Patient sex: M
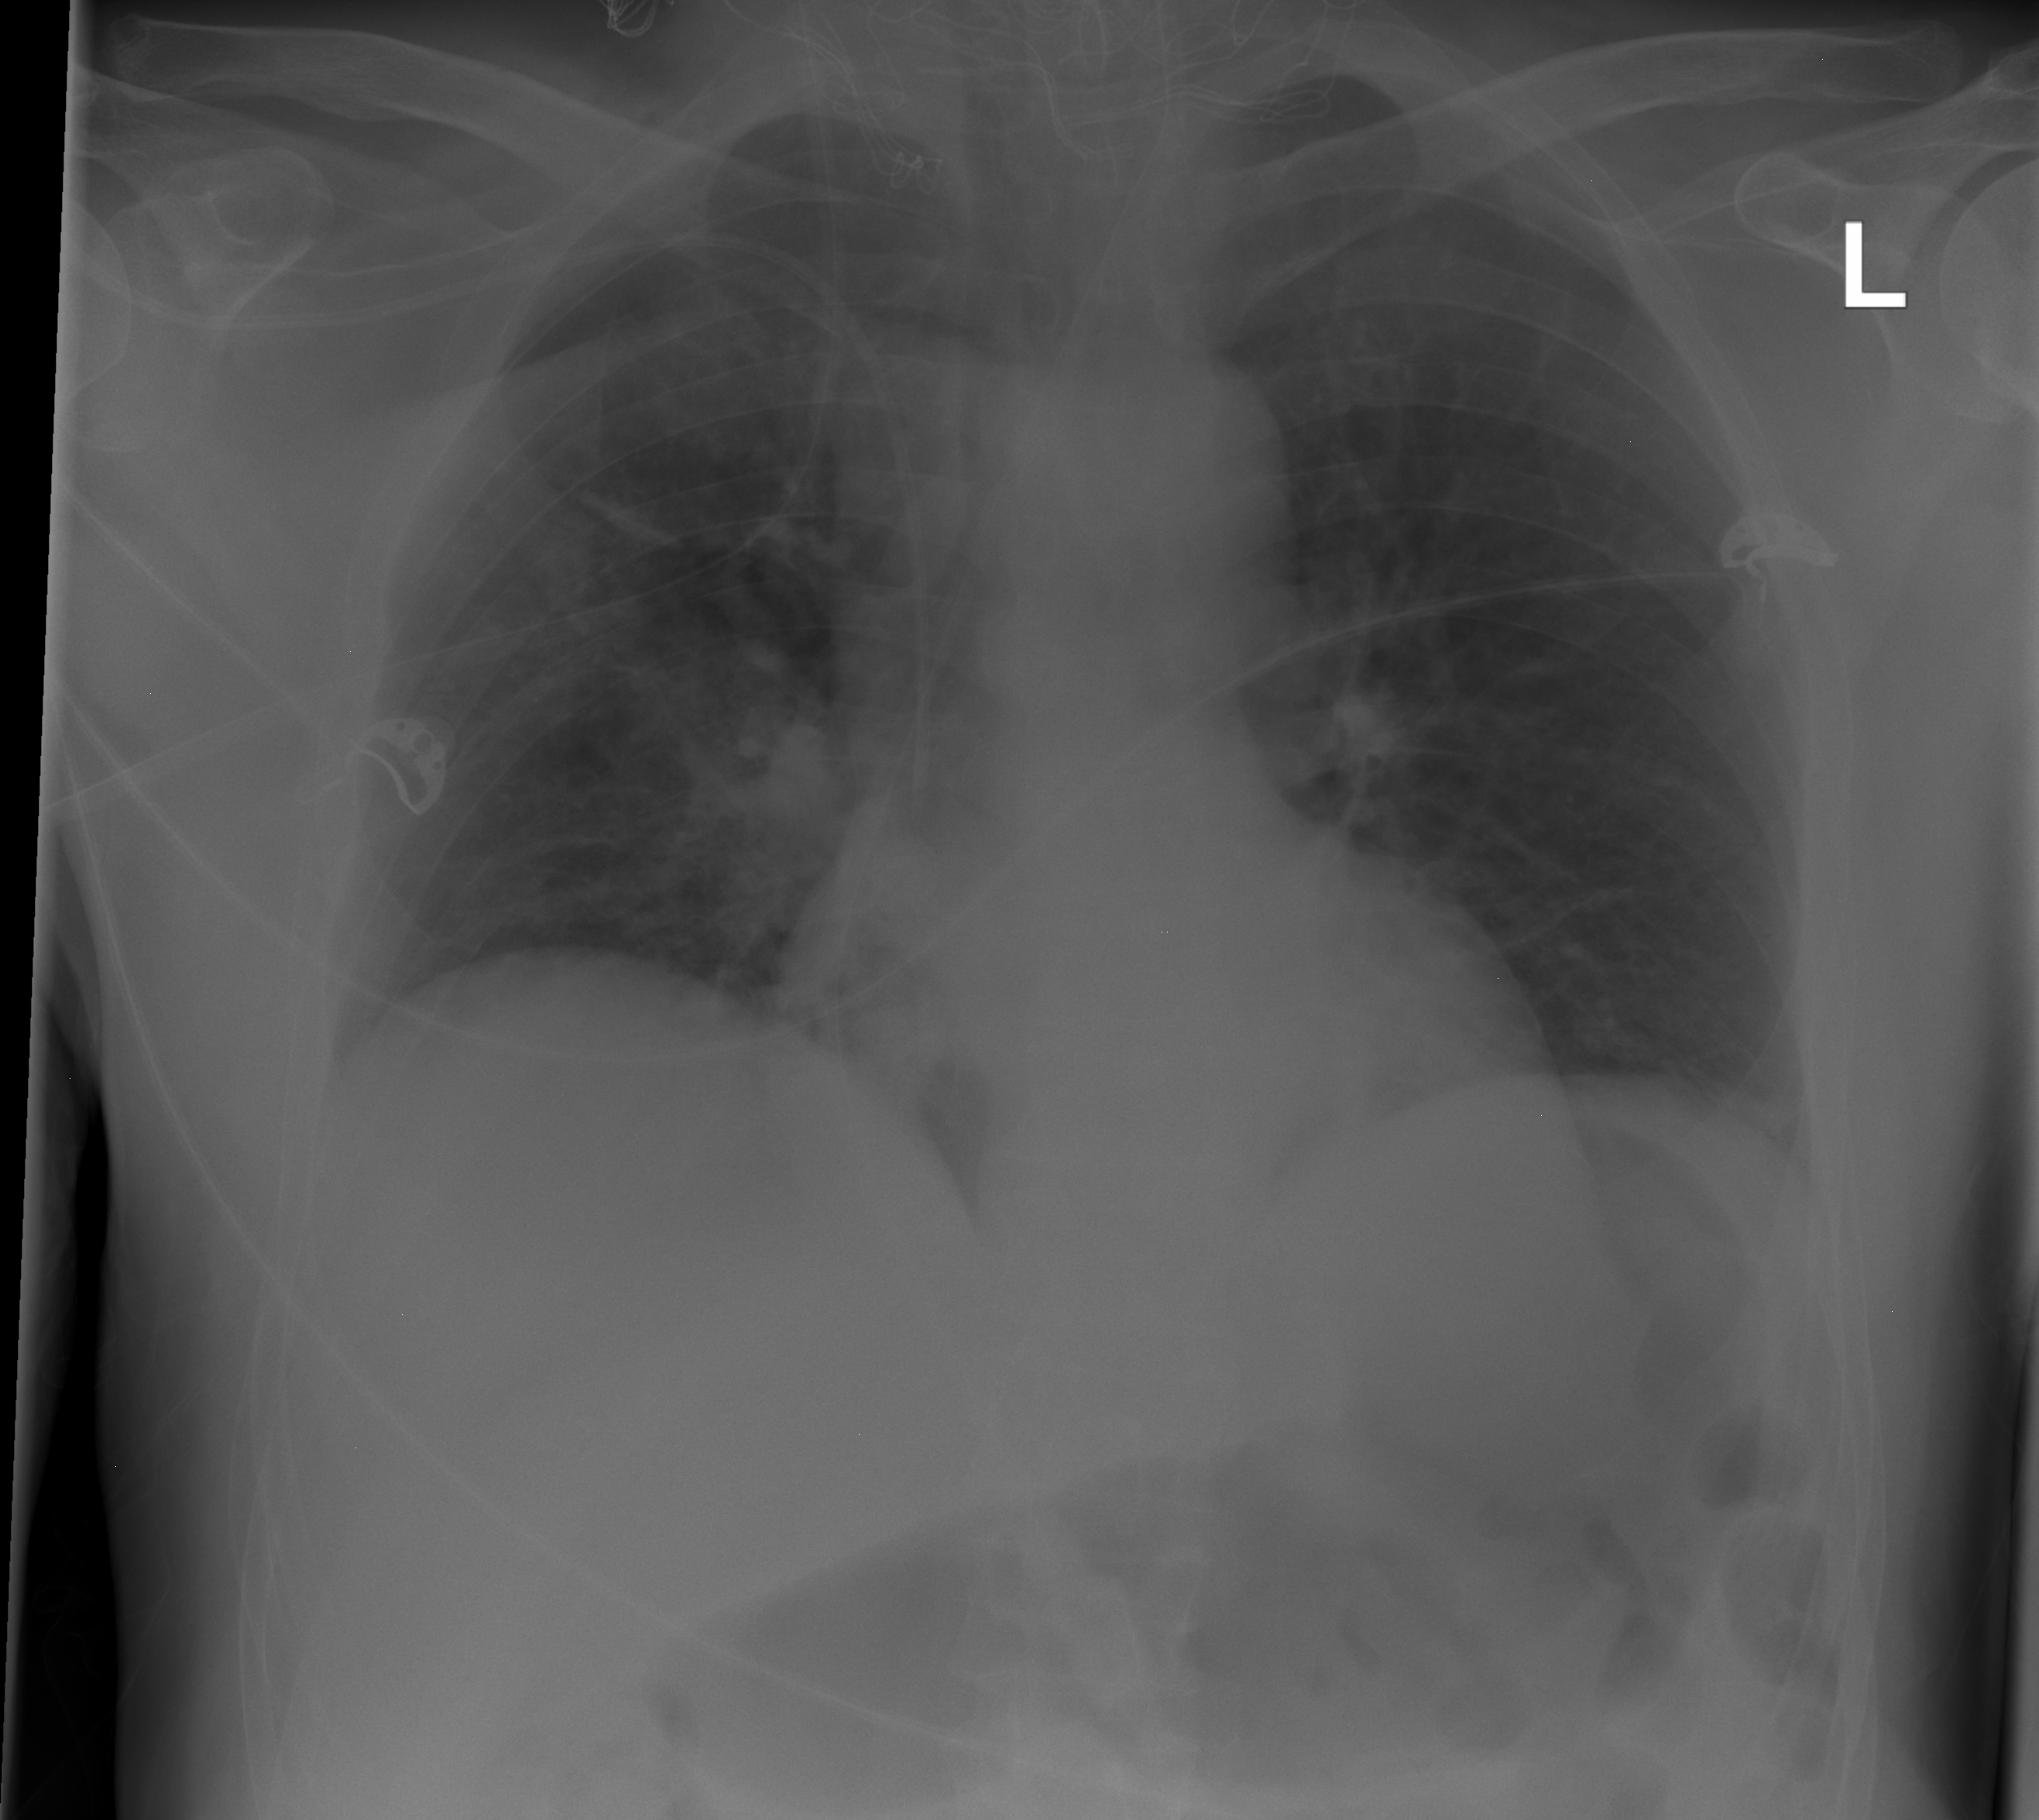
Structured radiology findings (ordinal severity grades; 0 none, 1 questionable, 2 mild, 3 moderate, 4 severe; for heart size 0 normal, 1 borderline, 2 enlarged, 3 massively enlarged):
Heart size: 0
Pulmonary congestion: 0
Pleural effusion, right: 0
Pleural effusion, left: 0
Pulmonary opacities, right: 2
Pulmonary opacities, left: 0
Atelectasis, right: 2
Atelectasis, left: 2